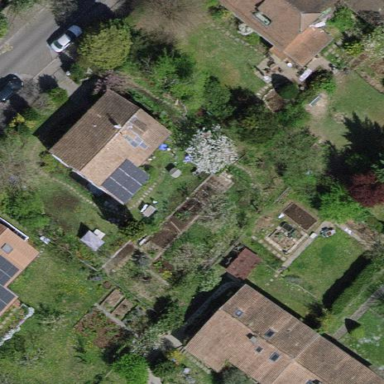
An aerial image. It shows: Garden surrounded by fence.